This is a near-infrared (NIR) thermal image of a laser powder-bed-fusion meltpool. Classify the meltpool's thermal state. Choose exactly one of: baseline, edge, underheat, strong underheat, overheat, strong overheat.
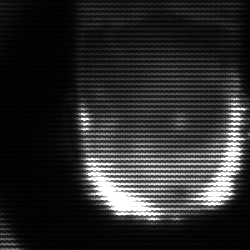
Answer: baseline